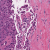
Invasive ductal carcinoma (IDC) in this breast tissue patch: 0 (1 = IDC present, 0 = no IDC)